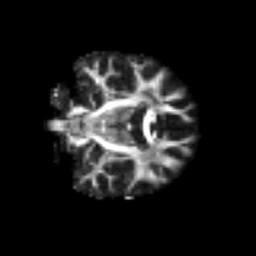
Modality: FA
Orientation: coronal
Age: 64
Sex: male
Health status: ill
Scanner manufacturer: siemens
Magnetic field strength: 3 T
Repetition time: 8.7 s
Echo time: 0.11 s